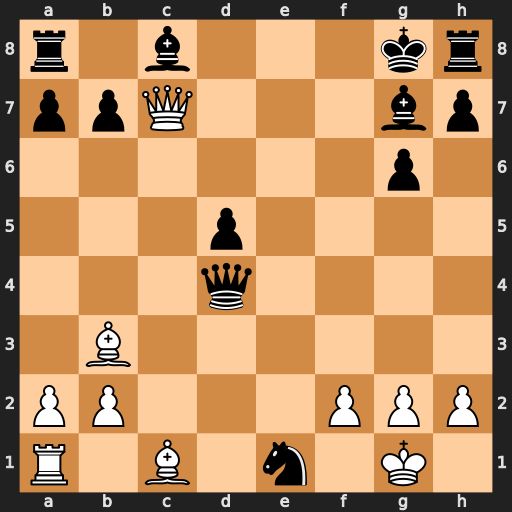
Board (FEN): r1b3kr/ppQ3bp/6p1/3p4/3q4/1B6/PP3PPP/R1B1n1K1
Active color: w
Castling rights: -
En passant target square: -
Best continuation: Qd8+ Kf7 Bxd5+ Qxd5 Qxd5+